Interaction volume radius: 10 \u00c5
Interaction volume height: 20 \u00c5
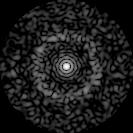
Disorder parameter: 0.8474